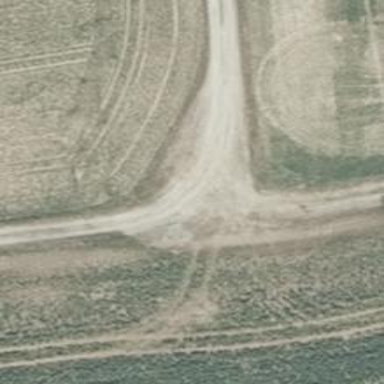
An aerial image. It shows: Sandy track with grade2 tracktype.